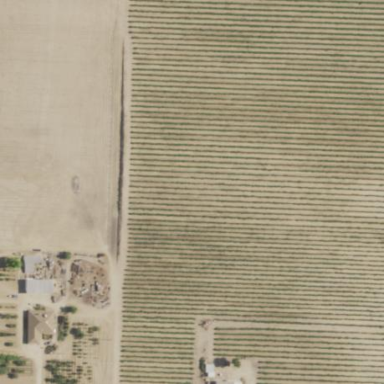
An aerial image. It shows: Beautiful vineyard in the countryside.